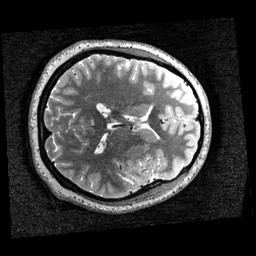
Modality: T2w
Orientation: axial
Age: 19
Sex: female
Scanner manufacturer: siemens
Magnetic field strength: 3 T
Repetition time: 3.2 s
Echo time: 0.571 s